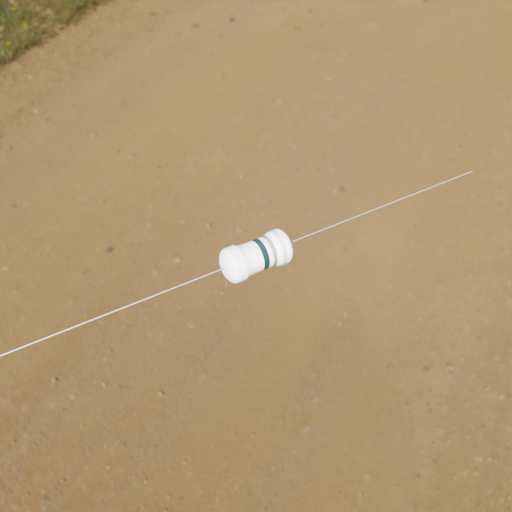
Resistor colour bands (in order): black, gray, silver